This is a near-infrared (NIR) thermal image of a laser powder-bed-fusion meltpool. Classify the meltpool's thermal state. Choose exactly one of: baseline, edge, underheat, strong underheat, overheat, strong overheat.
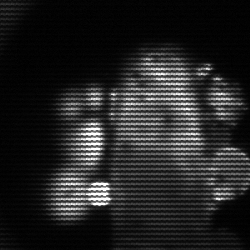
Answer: strong underheat